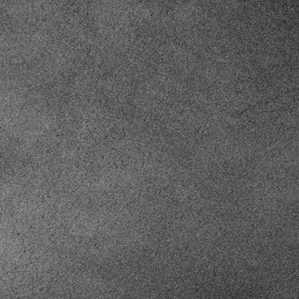
Label: frost